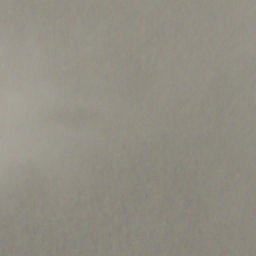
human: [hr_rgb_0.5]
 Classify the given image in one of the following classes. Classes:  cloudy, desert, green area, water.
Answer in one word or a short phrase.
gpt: cloudy